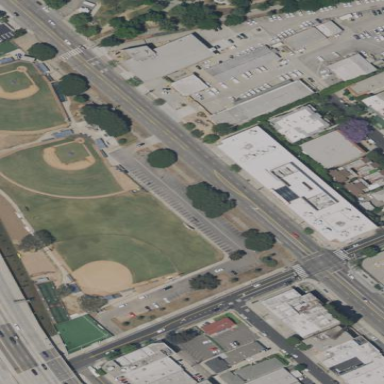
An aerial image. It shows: Sports center catering to baseball and softball enthusiasts.